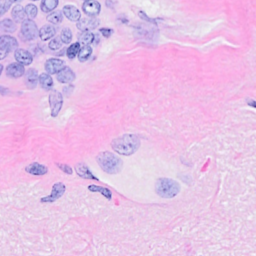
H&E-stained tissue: Breast